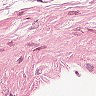
Metastatic tissue present: no